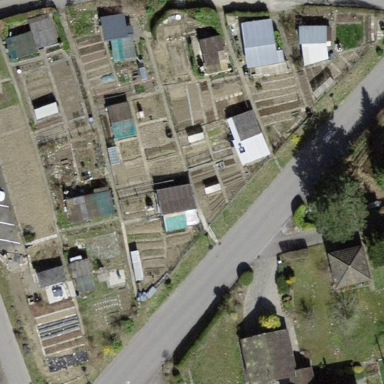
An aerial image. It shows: Allotments area.